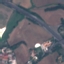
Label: Highway